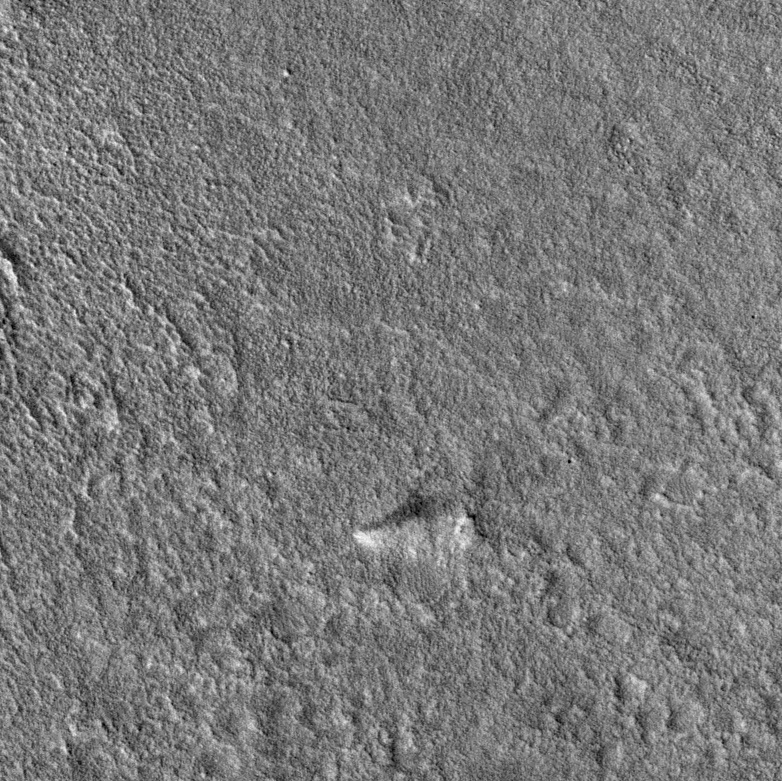
Label: dustdevil